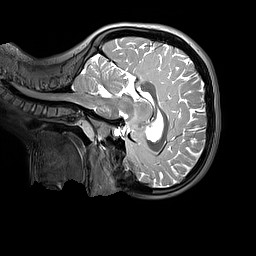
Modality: T2w
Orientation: sagittal
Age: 9
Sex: female
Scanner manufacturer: siemens
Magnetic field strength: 3 T
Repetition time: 3.2 s
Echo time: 0.408 s